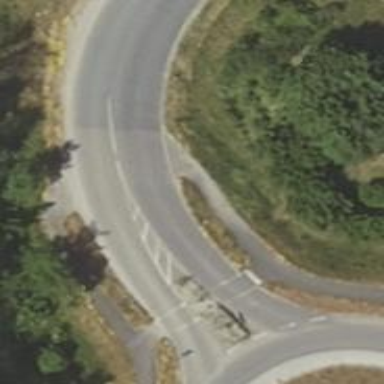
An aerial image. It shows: Unclassified road with asphalt surface. The track type is grade 1.